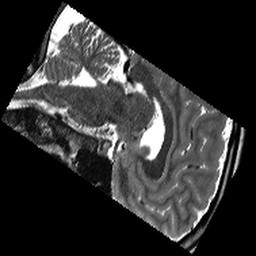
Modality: T2w
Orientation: sagittal
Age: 24
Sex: male
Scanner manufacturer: siemens
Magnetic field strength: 3 T
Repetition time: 13.15 s
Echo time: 0.082 s